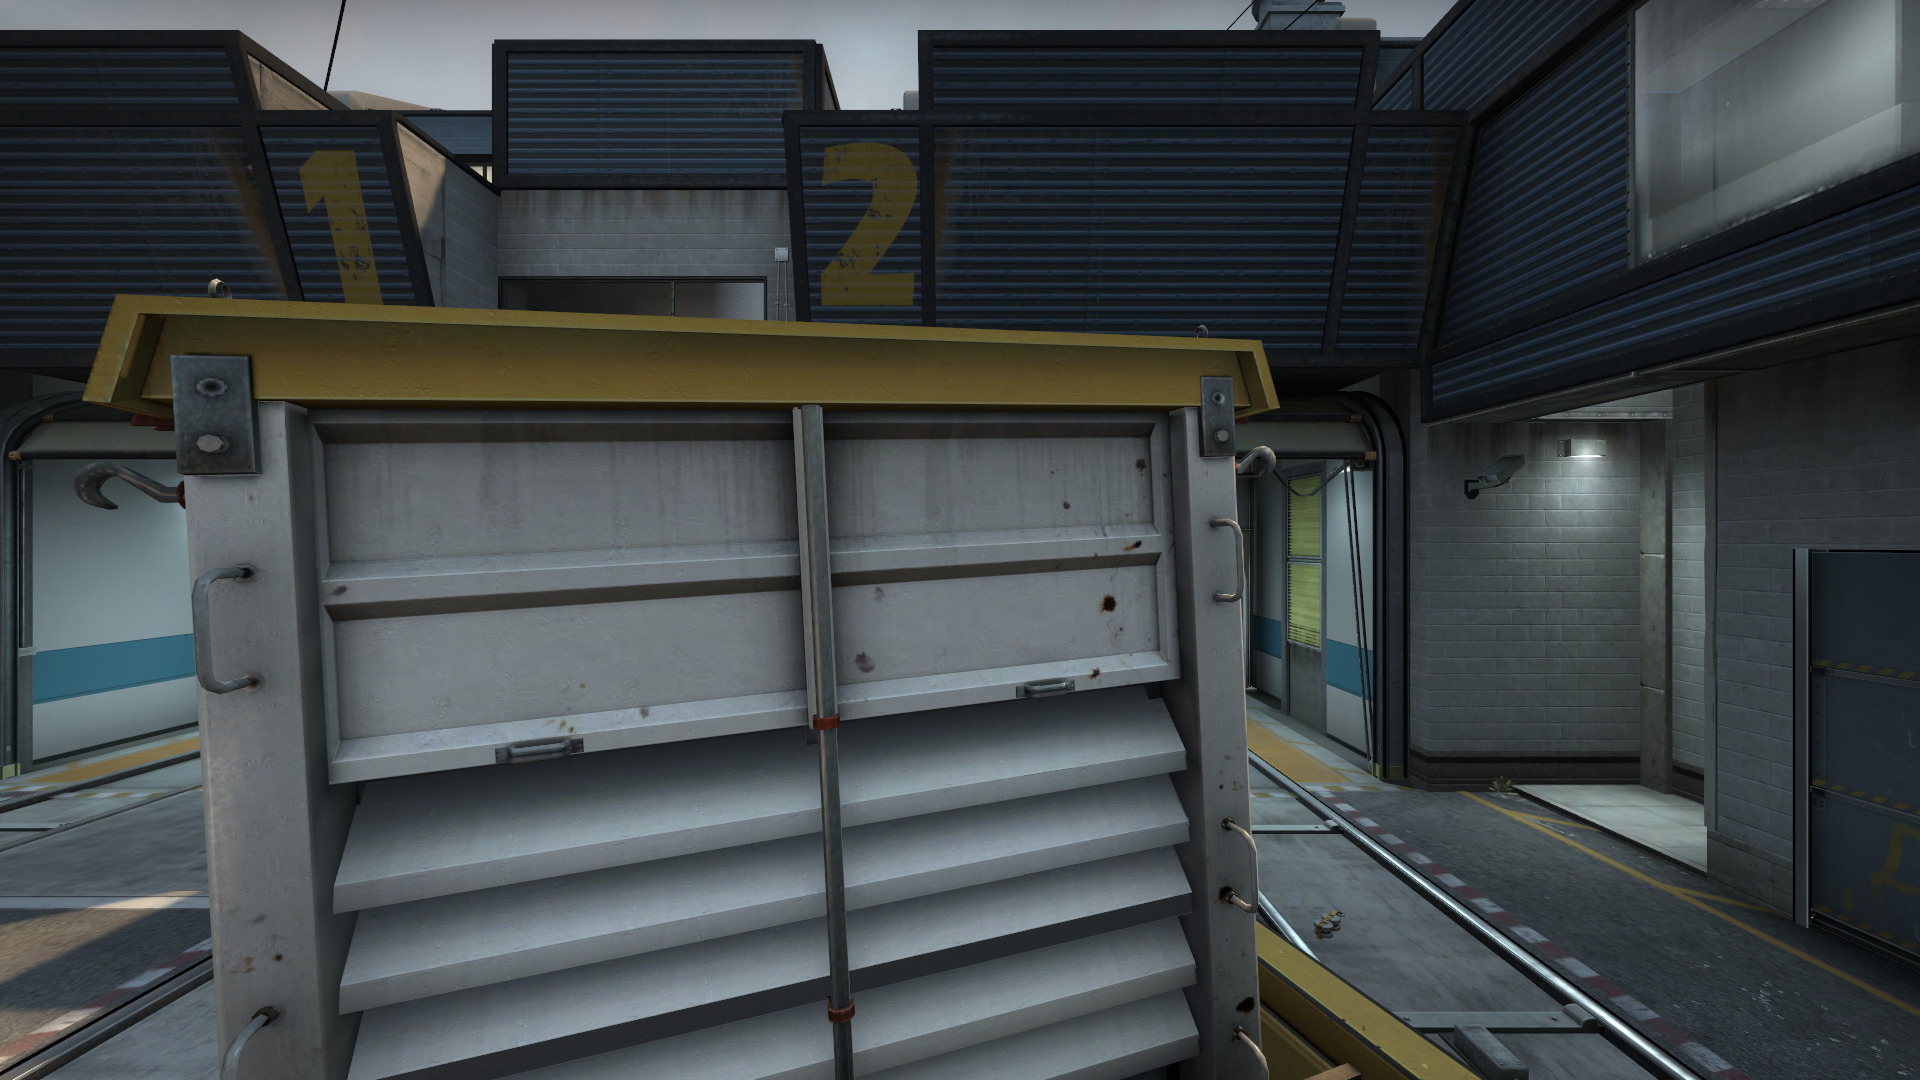
Map: de_train